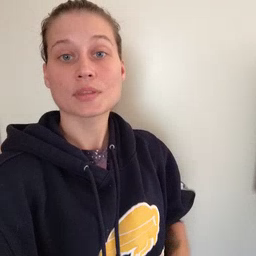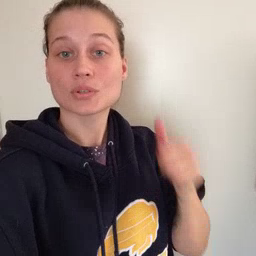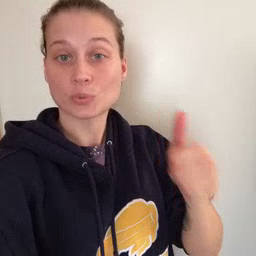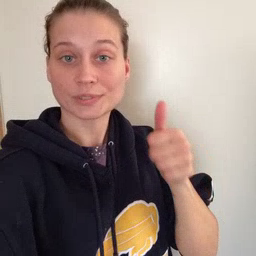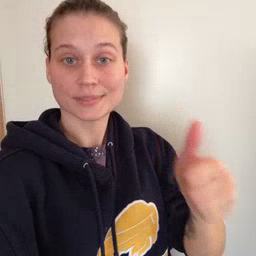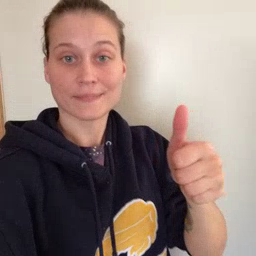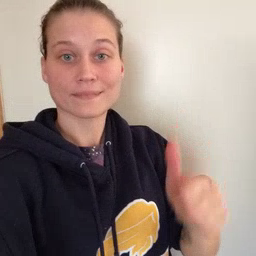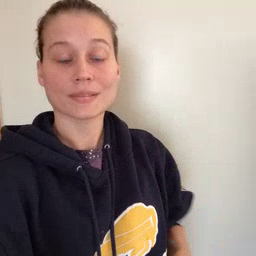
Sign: yourself